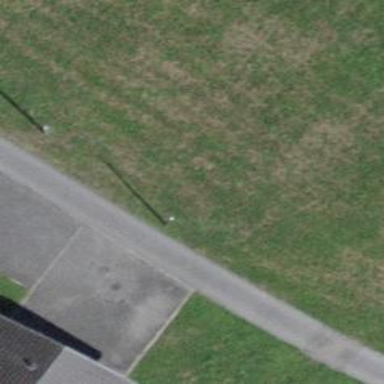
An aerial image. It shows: Utility pole in the area.